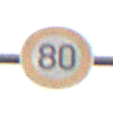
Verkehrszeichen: Geschwindigkeit80
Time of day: MorningAfternoon
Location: Outdoor (Suburban)
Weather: Overcast
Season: NotSpecified
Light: Natural